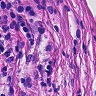
Metastatic tissue present: no